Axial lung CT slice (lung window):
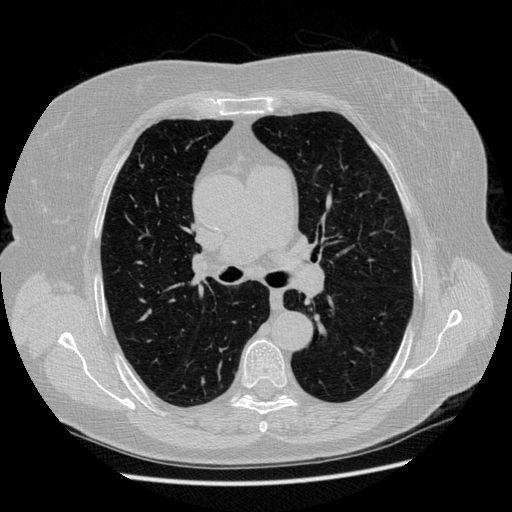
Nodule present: no